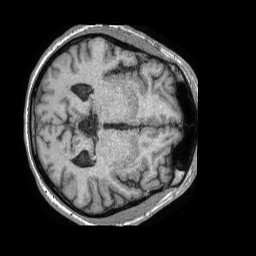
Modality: T1w
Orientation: axial
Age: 57
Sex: male
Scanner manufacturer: philips
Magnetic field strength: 1.5 T
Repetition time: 0.007908 s
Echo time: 0.003665 s